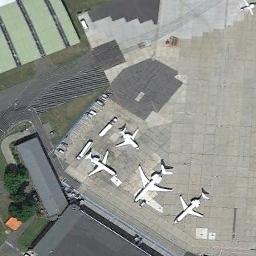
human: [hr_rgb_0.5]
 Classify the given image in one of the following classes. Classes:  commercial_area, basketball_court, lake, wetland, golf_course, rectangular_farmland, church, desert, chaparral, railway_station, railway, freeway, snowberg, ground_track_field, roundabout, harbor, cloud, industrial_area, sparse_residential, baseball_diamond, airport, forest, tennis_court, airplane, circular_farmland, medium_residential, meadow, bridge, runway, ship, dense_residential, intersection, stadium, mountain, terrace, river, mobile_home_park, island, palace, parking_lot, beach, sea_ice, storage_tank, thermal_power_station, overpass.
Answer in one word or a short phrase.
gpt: airplane